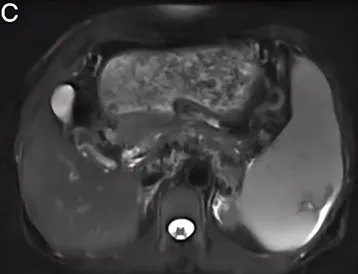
(C) T2-weighted magnetic resonance imaging (MRI) showed the mass decreased to 55 mm in the maximum diameter.
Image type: radiology (mri)